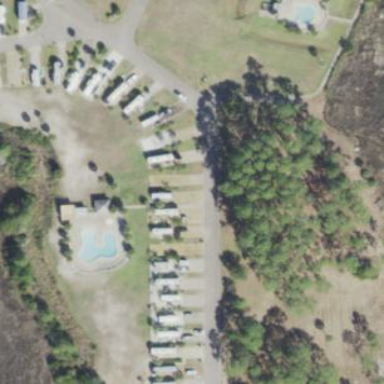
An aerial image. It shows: Caravan site for tourism.